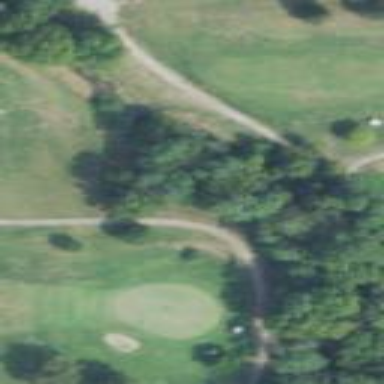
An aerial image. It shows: Water hazard on golf course. The hazard is natural water feature.